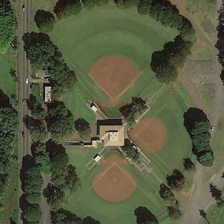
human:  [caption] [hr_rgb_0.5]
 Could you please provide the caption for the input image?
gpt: three baseball fields are surrounded by green trees and meadows .

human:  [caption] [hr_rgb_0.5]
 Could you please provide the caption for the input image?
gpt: three baseball fields are surrounded by green trees and meadows .

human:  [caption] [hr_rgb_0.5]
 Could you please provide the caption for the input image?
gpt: three baseball fields are surrounded by green trees and meadows .

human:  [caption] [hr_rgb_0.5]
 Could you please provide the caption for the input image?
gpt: three baseball fields are surrounded by green trees and meadows .

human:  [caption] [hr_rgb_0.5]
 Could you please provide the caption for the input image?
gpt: three baseball fields are surrounded by green trees and meadows .